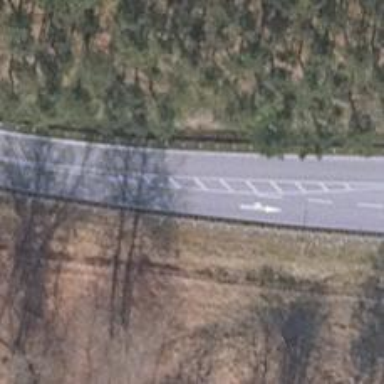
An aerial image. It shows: Secondary road with asphalt surface.